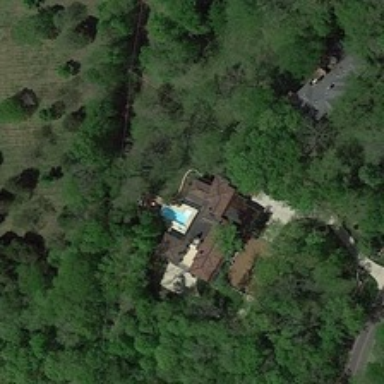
Many green trees are around a building with a swimming pool .